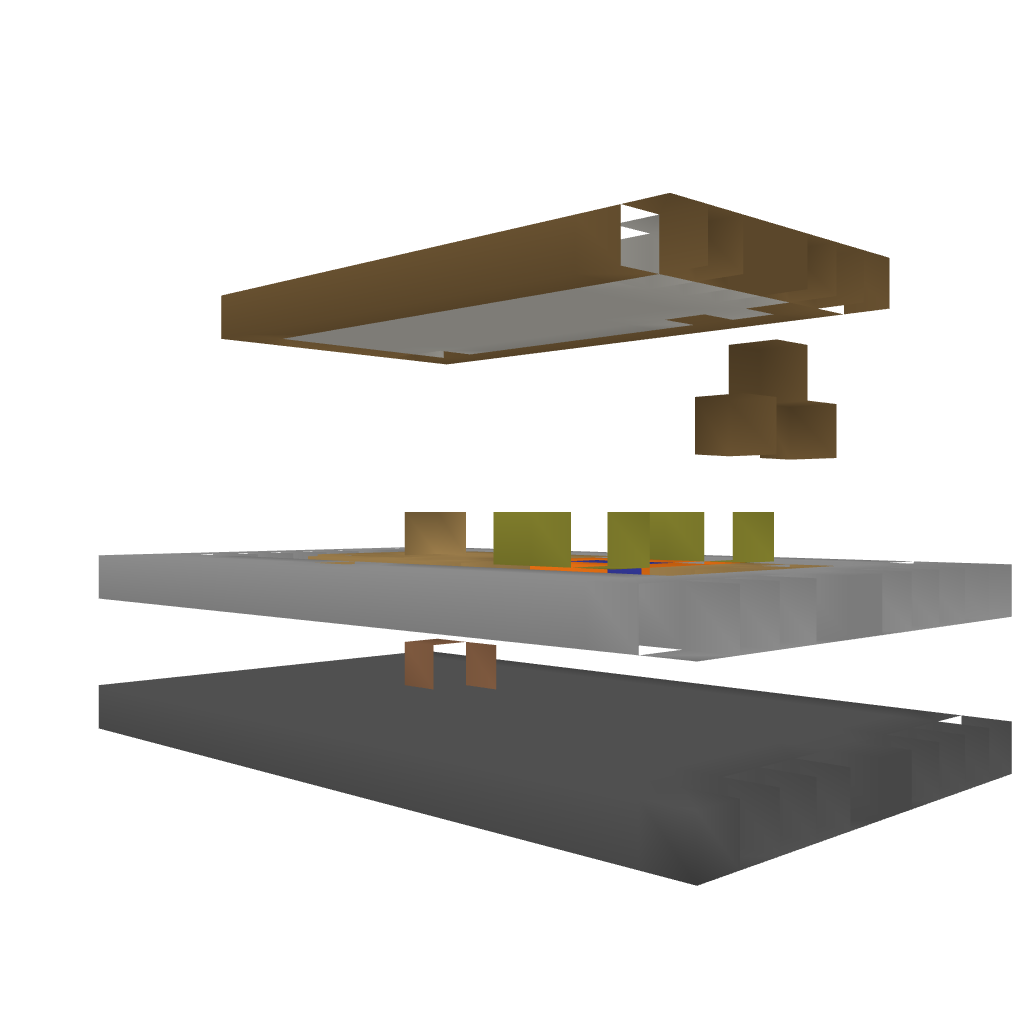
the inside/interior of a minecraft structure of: Office